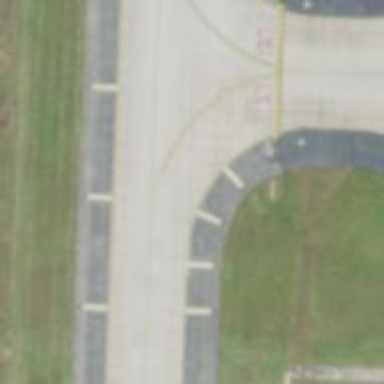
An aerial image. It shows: View of taxiway at the airport.